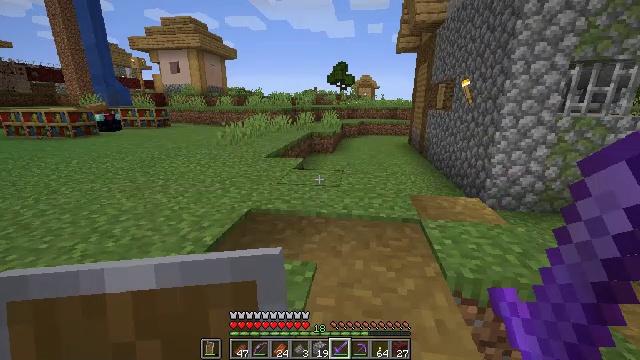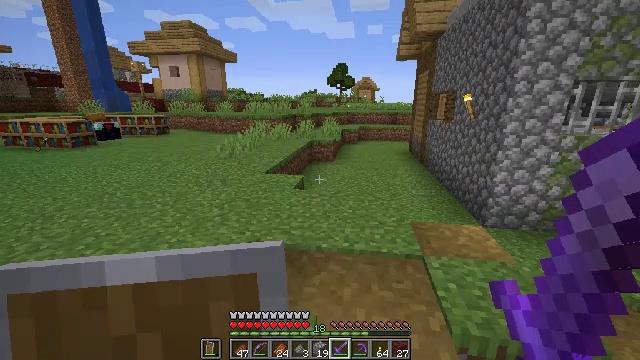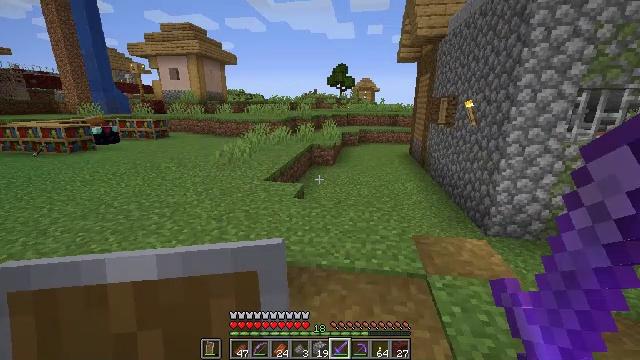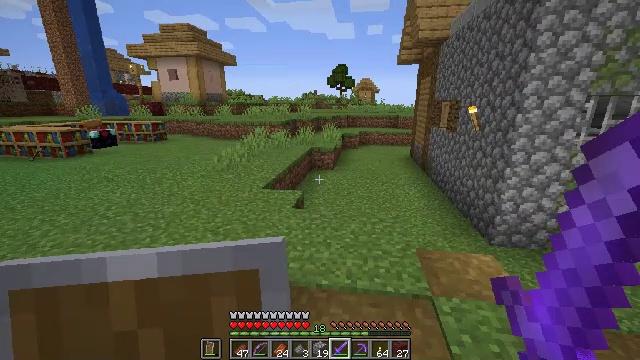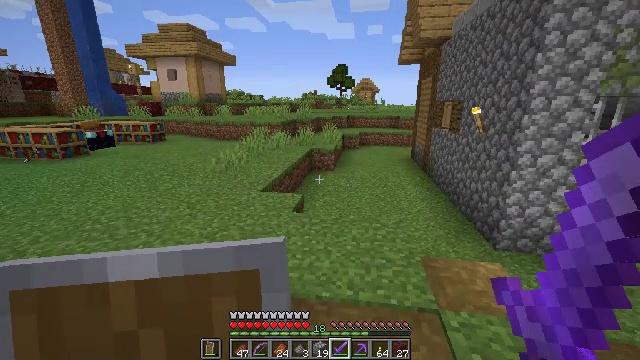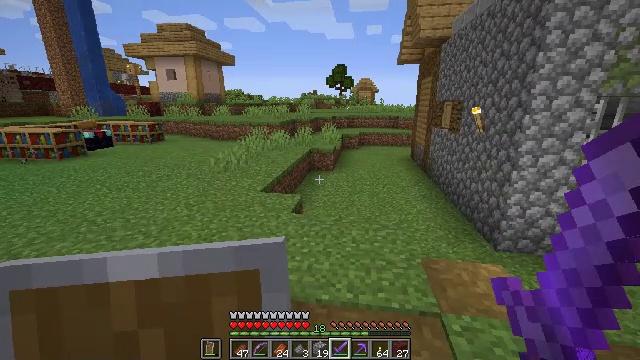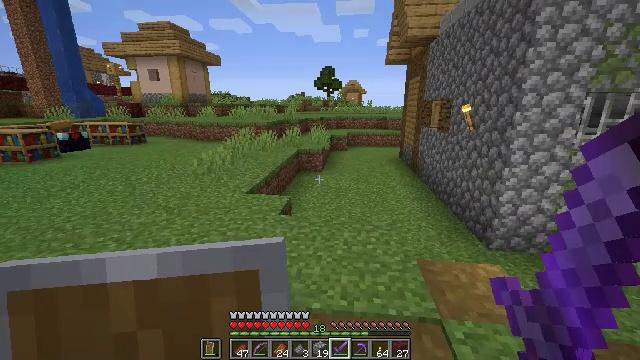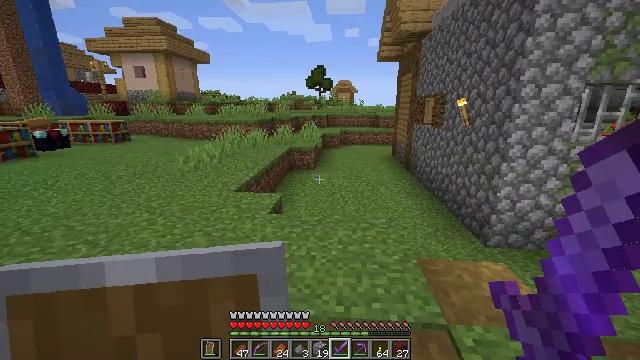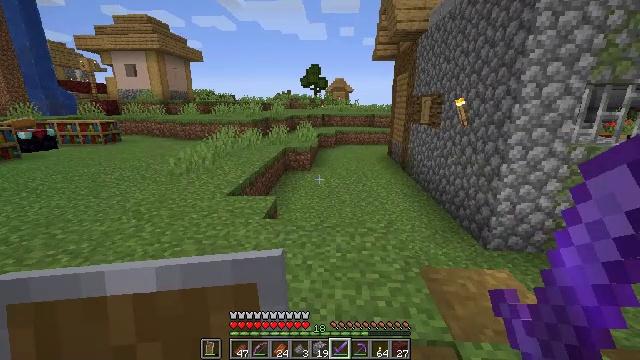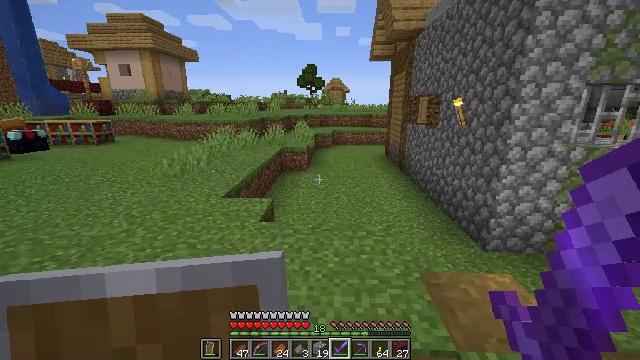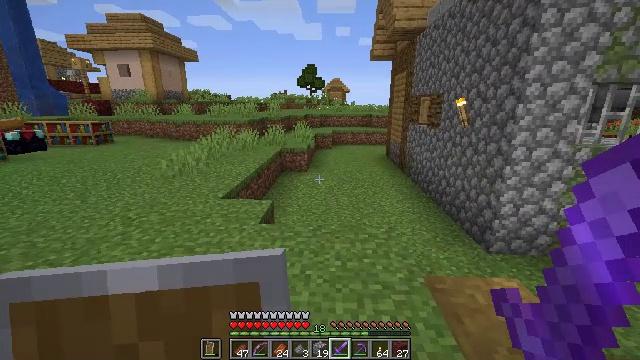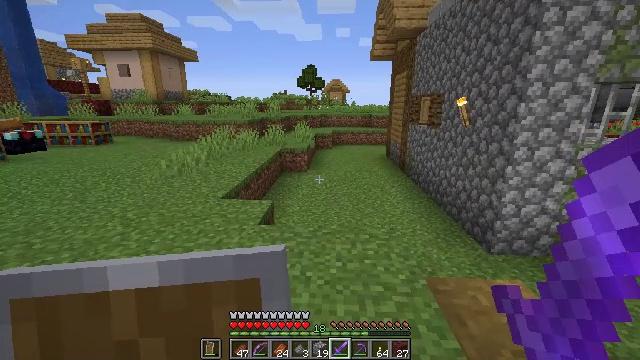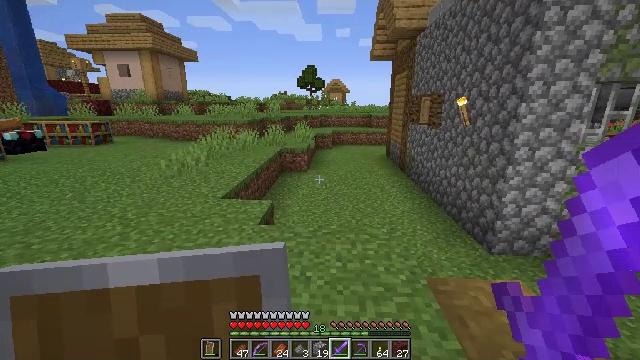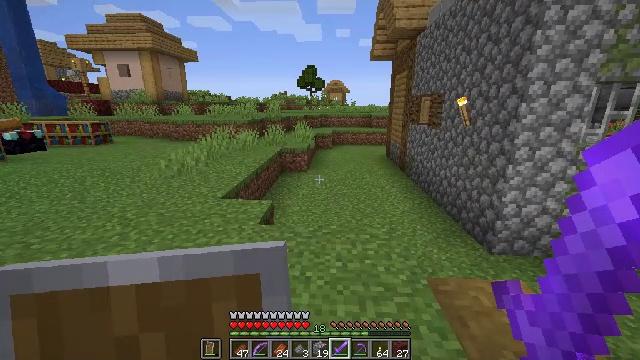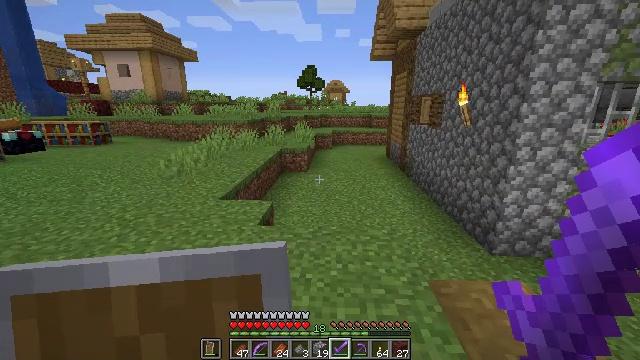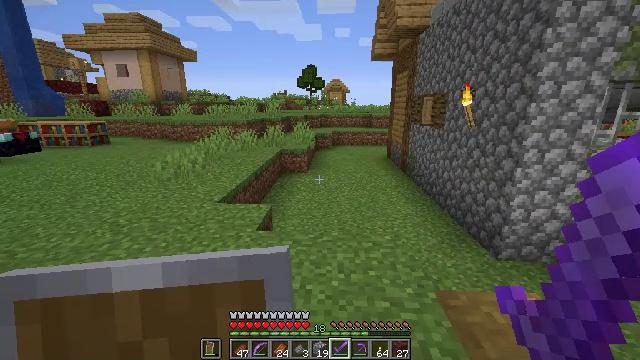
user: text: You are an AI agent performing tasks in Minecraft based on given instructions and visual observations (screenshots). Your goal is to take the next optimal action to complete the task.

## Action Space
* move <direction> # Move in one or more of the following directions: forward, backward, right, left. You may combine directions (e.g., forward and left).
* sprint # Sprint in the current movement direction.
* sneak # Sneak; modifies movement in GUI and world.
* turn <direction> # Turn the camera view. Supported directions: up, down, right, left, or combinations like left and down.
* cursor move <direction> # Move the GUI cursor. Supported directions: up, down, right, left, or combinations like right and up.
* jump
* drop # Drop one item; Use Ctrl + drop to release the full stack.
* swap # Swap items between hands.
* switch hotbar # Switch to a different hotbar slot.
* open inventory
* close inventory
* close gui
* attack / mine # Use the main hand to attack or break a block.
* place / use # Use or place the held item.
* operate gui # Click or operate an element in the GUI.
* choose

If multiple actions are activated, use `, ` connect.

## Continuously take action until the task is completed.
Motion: motion action
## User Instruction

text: Clear the ground by mining grass.
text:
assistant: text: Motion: move forward, jump
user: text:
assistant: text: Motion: move forward
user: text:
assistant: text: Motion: move forward
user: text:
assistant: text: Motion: move forward
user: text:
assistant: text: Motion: move forward
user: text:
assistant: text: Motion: move forward, turn right
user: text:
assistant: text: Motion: turn right
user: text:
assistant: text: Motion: turn right
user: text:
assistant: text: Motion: no_op
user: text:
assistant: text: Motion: no_op
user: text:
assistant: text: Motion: no_op
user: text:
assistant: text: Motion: no_op
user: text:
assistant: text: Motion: no_op
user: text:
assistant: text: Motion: move forward
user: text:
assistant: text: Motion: move forward
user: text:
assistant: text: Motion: no_op
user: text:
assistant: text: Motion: move forward
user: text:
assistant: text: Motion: move forward
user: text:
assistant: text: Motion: move forward
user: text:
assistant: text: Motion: move forward
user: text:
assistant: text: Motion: move forward
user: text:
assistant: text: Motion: move forward
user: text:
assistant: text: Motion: move forward
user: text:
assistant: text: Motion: move forward
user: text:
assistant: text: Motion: move forward, turn right
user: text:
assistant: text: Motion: move forward, turn right
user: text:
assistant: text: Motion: move forward
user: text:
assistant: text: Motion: move forward
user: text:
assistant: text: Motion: move forward
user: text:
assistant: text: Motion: move forward